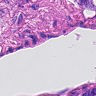
Metastatic tissue present: yes